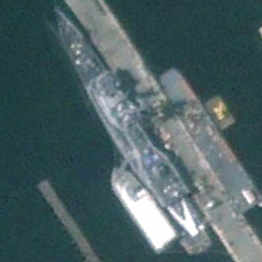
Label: cruiser